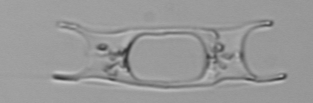
Label: Eucampia